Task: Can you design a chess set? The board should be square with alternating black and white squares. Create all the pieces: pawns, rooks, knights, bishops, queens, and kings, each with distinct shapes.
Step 1253:
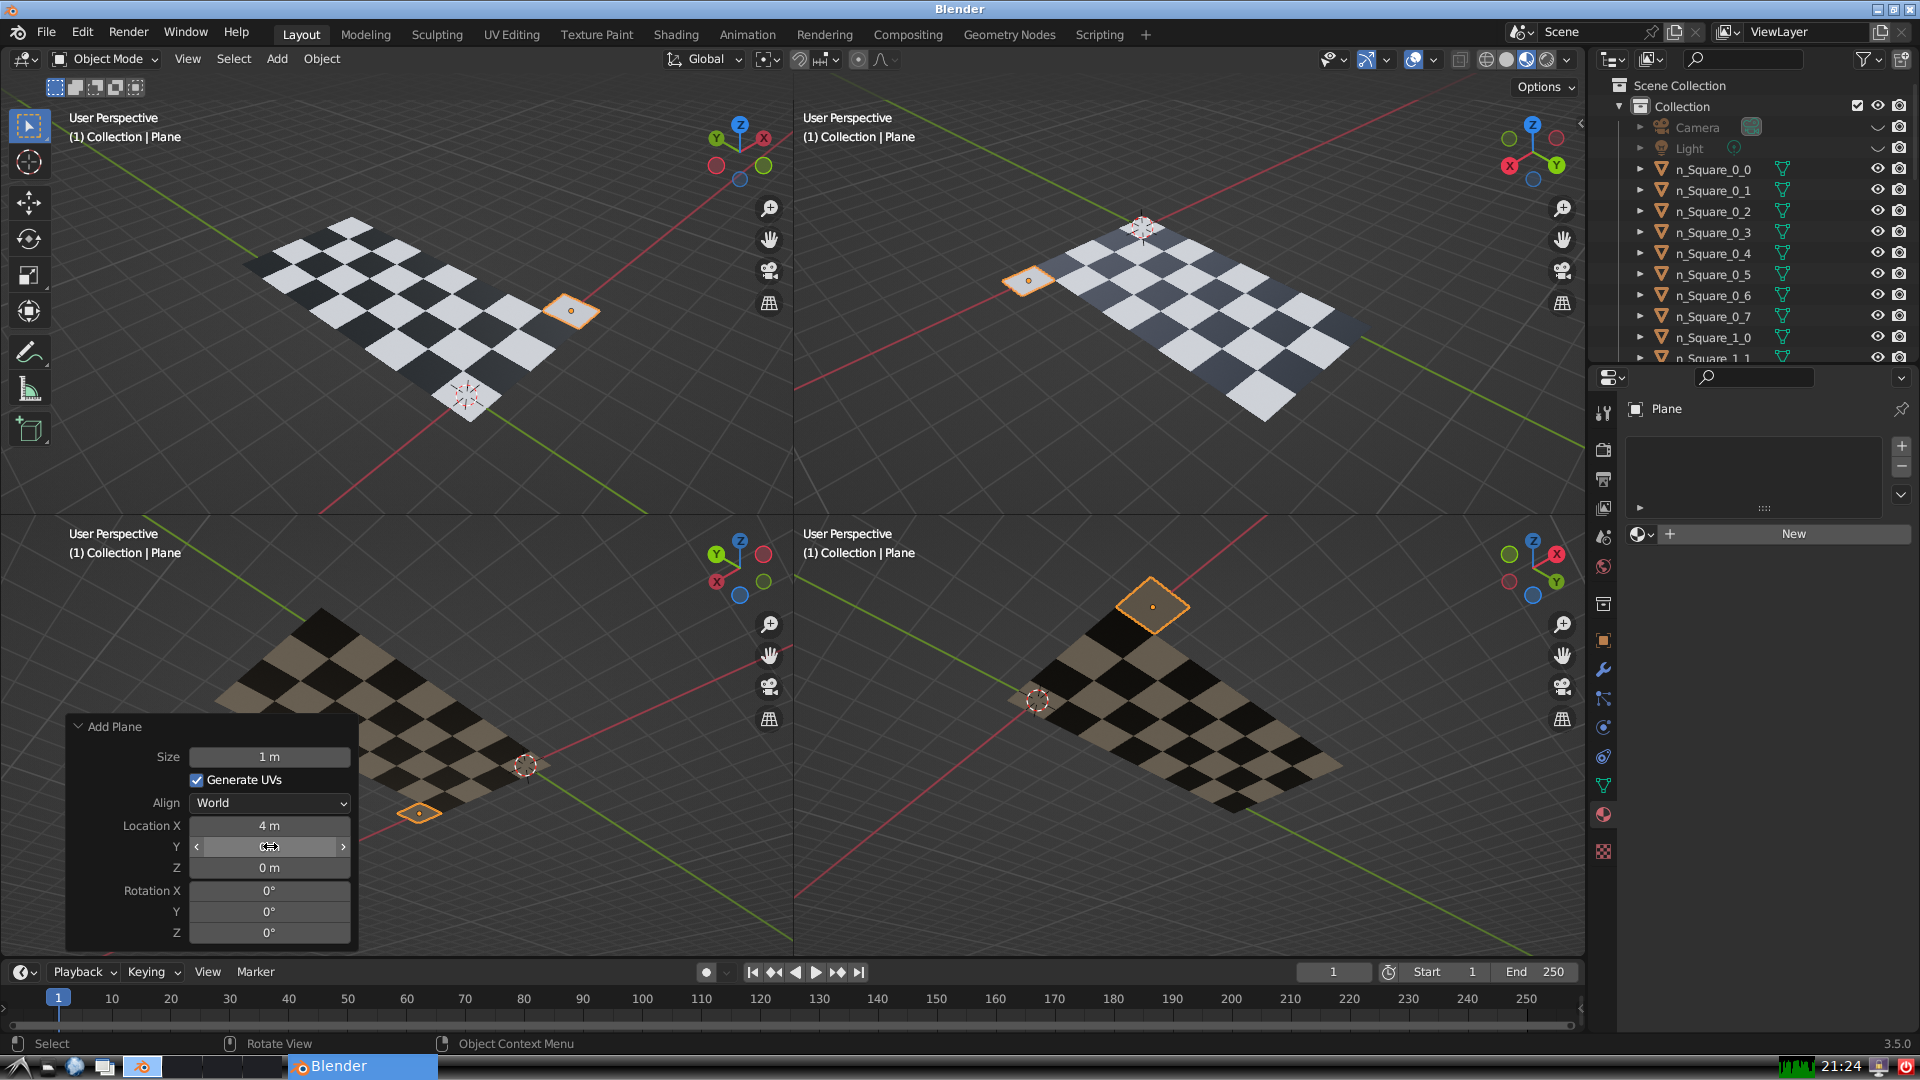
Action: click: no